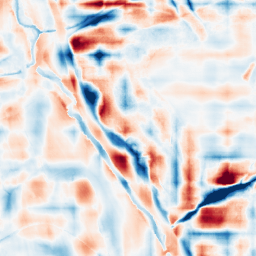
Category: wavelet
Decomposition family: wavelet_reverse_biorthogonal
Decomposition parameters: wavelet: rbio4.4
level: 5
Upsampling method: bicubic_3x
Upsampling parameters: scale: 3
Upsampling scale: 3